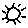
Label: sun